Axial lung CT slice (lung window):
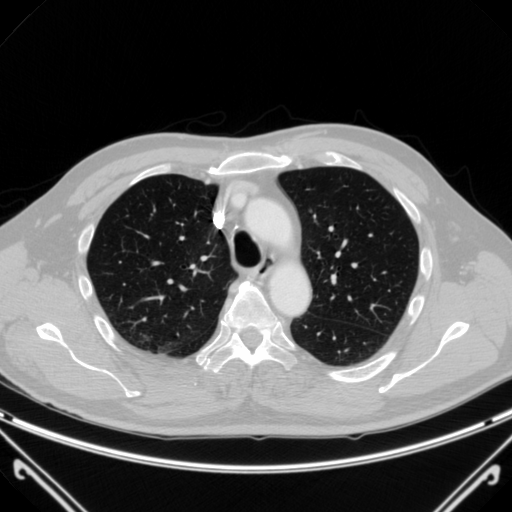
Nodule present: no